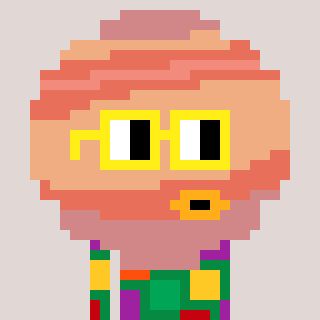
a pixel art character with square yellow glasses, a jupiter-shaped head and a green-colored body on a warm background